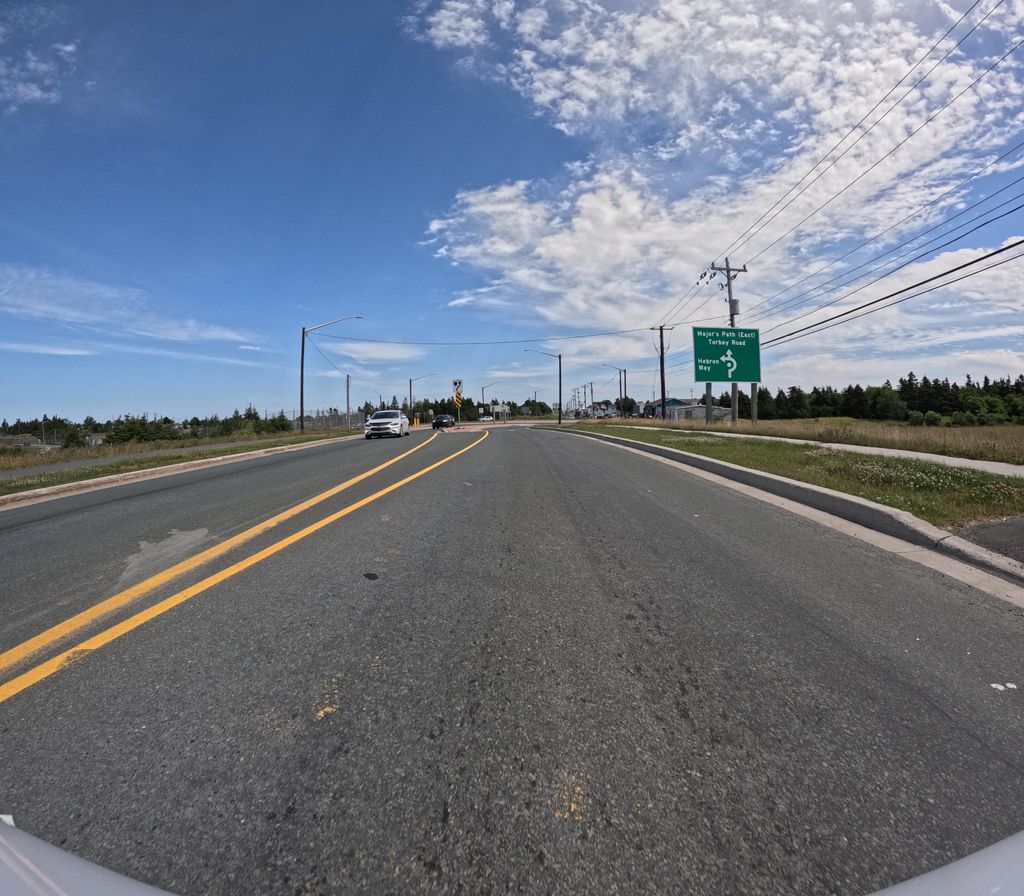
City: st_johns